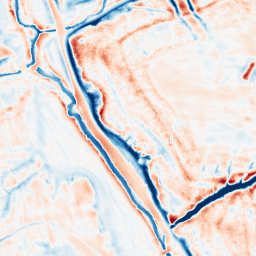
Category: edge_preserving
Decomposition family: bilateral
Decomposition parameters: d: 21
sigma_color: 100
sigma_space: 75
Upsampling method: sinc_hamming
Upsampling parameters: scale: 2
kernel_size: 4
Upsampling scale: 2